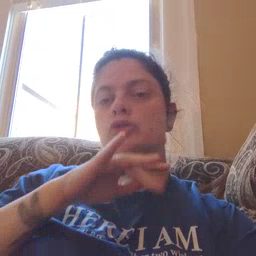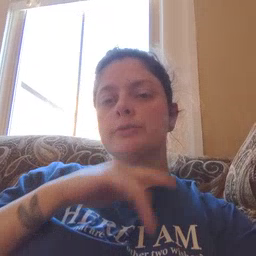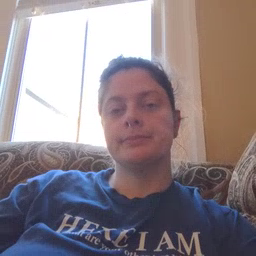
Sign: dirty